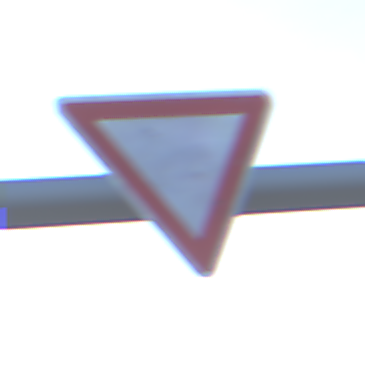
Verkehrszeichen: VorfahrtGewaehren
Umgebung: Outdoor, Nature
Tageszeit: Dawn
Wetter: Clear
Licht: Natural
Jahreszeit: NotSpecified
Kontrast: LowContrast